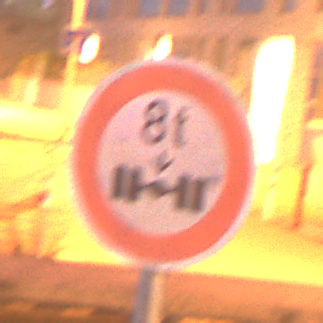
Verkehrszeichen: TatsaechlicheAchslast
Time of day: Night
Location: Outdoor (Urban)
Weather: PartlyCloudy
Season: NotSpecified
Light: Artificial